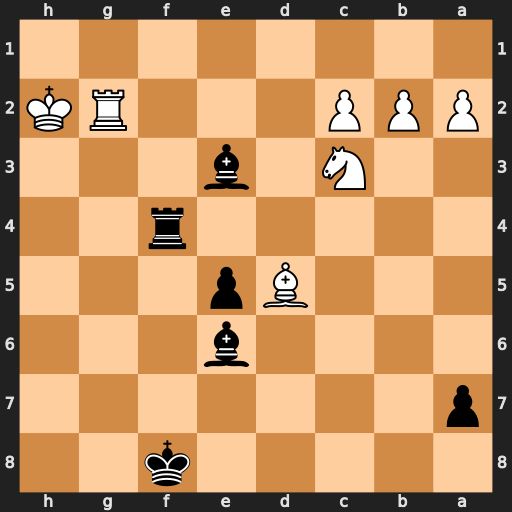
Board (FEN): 5k2/p7/4b3/3Bp3/5r2/2N1b3/PPP3RK/8
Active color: b
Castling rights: -
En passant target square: -
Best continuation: Rh4+ Kg3 Rh3#